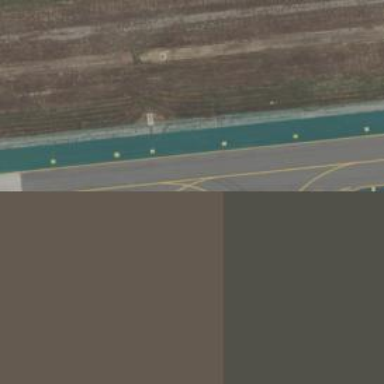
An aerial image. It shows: View of taxiway at the airport.